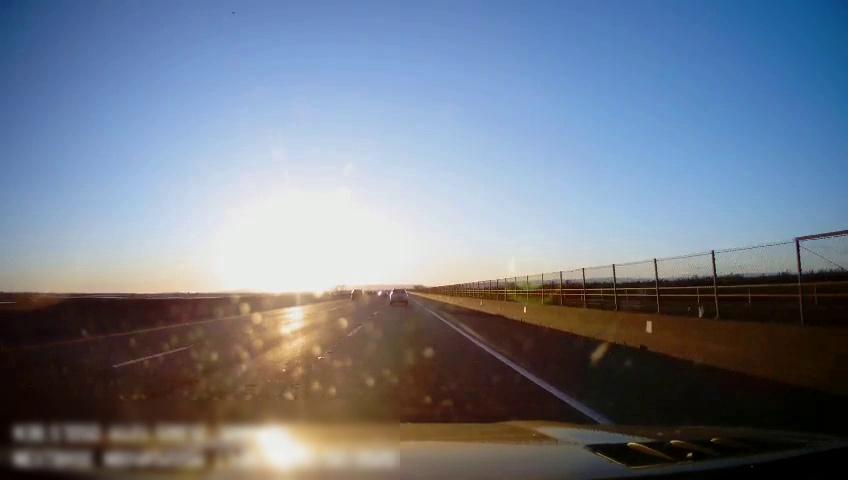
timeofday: Day
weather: Sunny
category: Drivable Space
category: Vehicles | SUV
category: Vehicles | SUV
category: Lanes | Alternate Lane
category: Lanes | Current Lane
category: Lanes | Current Lane
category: Lanes | Alternate Lane